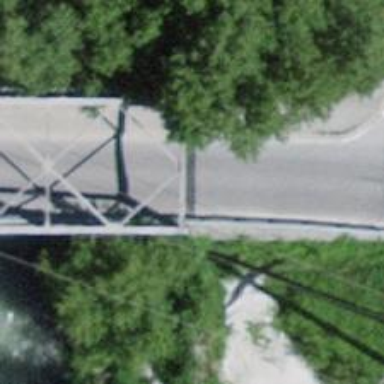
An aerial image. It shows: Tertiary road passing over bridge.